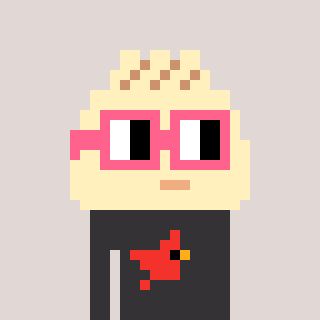
a pixel art character with square pink glasses, a porkbao-shaped head and a grayscale-colored body on a warm background